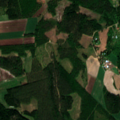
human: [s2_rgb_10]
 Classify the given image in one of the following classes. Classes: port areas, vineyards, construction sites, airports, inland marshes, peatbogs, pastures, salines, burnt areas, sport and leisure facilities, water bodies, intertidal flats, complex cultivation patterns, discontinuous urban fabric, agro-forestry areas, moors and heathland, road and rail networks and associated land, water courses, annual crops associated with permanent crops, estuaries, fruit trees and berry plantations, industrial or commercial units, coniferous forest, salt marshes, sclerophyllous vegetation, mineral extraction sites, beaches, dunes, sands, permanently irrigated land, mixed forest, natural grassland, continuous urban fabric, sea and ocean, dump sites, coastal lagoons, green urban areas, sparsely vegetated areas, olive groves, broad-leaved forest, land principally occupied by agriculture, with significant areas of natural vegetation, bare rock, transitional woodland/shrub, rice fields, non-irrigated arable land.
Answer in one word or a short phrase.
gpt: non-irrigated arable land, land principally occupied by agriculture, with significant areas of natural vegetation, coniferous forest, mixed forest